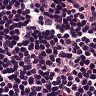
Metastatic tissue present: no